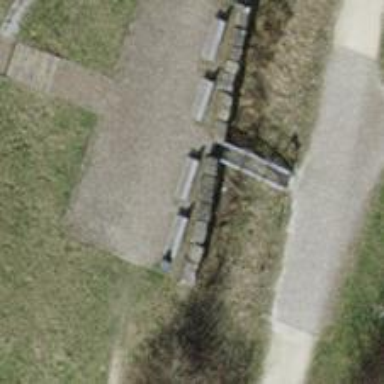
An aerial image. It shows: Brown bench in the vicinity.